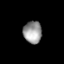
Tissue: lung
Cell type: Others
Senescence score: 0.543
Nuclear area (px): 405
Mean DAPI intensity: 151.464